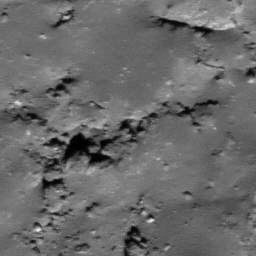
Pit: Tycho 29c
Host crater: Tycho
Host type: impact_melt
Lunar coordinates: latitude -42.848, longitude 348.54